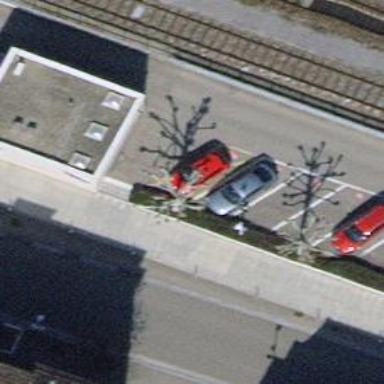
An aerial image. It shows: Car sharing facility.